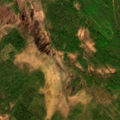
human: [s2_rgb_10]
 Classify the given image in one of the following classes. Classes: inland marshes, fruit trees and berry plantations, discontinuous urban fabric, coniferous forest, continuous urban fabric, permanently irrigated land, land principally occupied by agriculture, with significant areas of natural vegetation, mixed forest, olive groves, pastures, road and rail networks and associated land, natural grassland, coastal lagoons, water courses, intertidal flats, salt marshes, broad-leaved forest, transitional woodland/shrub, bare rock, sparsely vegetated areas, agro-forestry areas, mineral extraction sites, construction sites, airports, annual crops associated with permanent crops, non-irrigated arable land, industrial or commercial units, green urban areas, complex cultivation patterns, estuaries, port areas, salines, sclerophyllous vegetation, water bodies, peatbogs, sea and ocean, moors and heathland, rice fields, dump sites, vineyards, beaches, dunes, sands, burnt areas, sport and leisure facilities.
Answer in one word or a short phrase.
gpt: mixed forest, transitional woodland/shrub, peatbogs